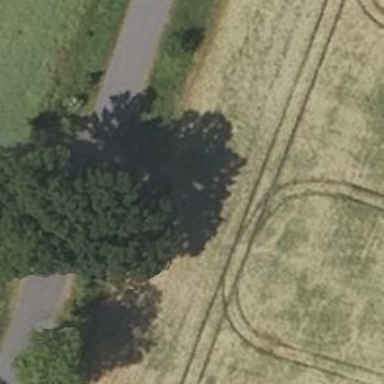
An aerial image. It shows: Row of deciduous broadleaved trees.